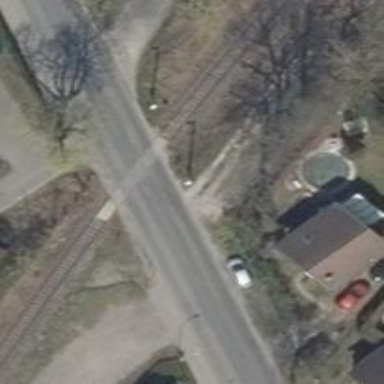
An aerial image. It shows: Level crossing along the railway.